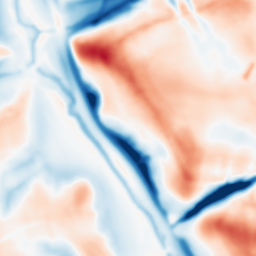
Category: multiscale
Decomposition family: dog_multiscale
Decomposition parameters: sigma_ratio: 2
n_scales: 3
base_sigma: 2
Upsampling method: sinc_blackman
Upsampling parameters: scale: 2
kernel_size: 8
Upsampling scale: 2